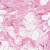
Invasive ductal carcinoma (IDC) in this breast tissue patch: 0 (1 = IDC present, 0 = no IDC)